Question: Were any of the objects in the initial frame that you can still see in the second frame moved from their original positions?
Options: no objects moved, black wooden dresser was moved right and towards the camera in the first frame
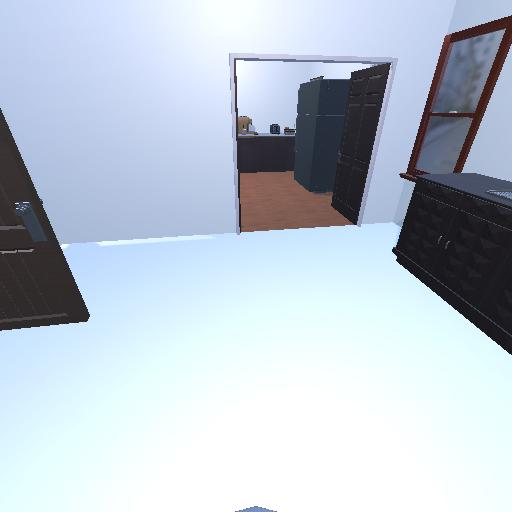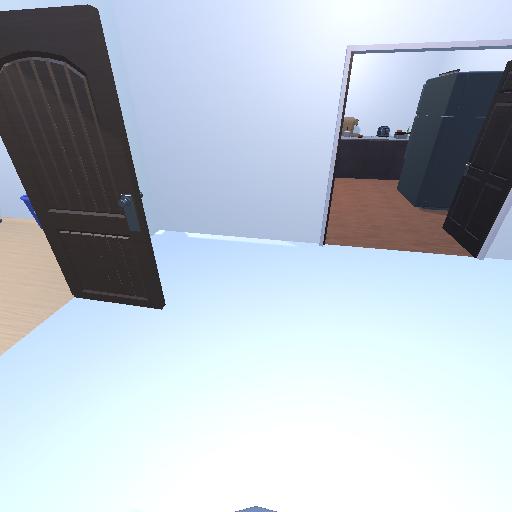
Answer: no objects moved